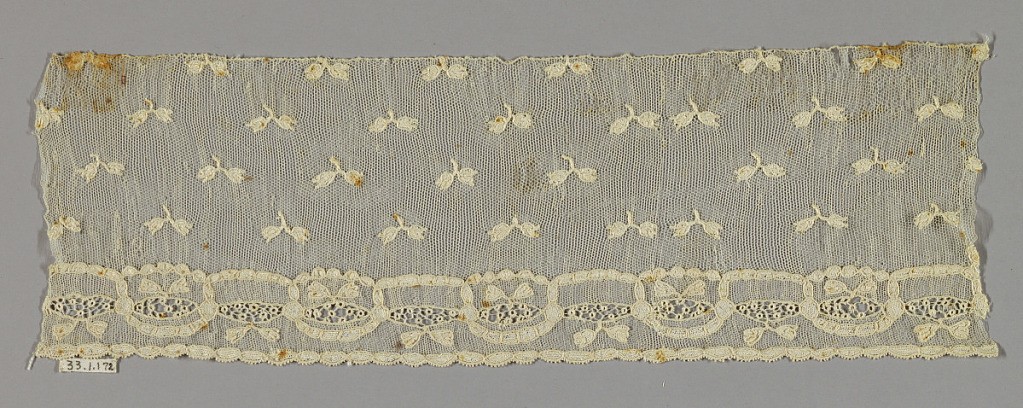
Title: Edging
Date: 18th–early 19th century
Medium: linen Technique: needle lace with ground of loop and twist with twist return
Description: Straight edge lace with an open field containing rows of tiny sprigs. Border on one side is comprised of a row of connected roundels with sprigs and decorative fillings stitches.